【题型】证明题　【知识点】解析几何　【难度】medium
已知椭圆$E$:$\dfrac{x^2}{a^2} + \dfrac{y^2}{b^2} = 1(a > b > 0)$的离心率为$\dfrac{1}{2}$，且过点$(2,0)$。直线$x - my + 1 = 0(m \neq 0)$交$E$于$A$，$B$两点。点$A$关于原点的对称点为$C$，直线$BC$的斜率为$k$。

(1) 求$E$的方程；\\
(2) 证明：$\dfrac{k}{m}$为定值；\\
(3) 若$E$上存在定点$P$，使得$\overrightarrow{AP}$，$\overrightarrow{PB}$在$\overrightarrow{AB}$上的投影向量相等，且$\triangle PAB$的重心在$y$轴上，求直线$AB$的方程。
【解答】
【答案】(1) $\boldsymbol{\dfrac{x^2}{4} + \dfrac{y^2}{3} = 1}$；\\
(2) 证明见解析；\\
(3) $\boldsymbol{3x \pm \sqrt{3}y + 3 = 0}$

【解析】
(1) 由已知，得
\[
\begin{cases}
\dfrac{c}{a} = \dfrac{1}{2} \\
a = 2 \\
b^2 = a^2 - c^2
\end{cases}
\]
解得$\begin{cases} a = 2 \\ b = \sqrt{3} \end{cases}$，则椭圆$E$的方程为$\dfrac{x^2}{4} + \dfrac{y^2}{3} = 1$；

(2) 依题意，可设点$A(x_1,y_1)$，$B(x_2,y_2)$，且$x_1 \neq x_2$，\\

点$A$关于原点的对称点为$C(-x_1,-y_1)$，\\
点$A$，$B$在$E$上，
\[
\begin{cases}
\dfrac{x_1^2}{4} + \dfrac{y_1^2}{3} = 1 \\
\dfrac{x_2^2}{4} + \dfrac{y_2^2}{3} = 1
\end{cases}
\]
作差得$\dfrac{y_2^2 - y_1^2}{x_2^2 - x_1^2} = -\dfrac{3}{4}$，\\
$\because$直线$AB$:$x - my + 1 = 0(m \neq 0)$的斜率为$\dfrac{1}{m}$，直线$BC$的斜率为$k$，\\
$\therefore \dfrac{k}{m} = \dfrac{y_2 - y_1}{x_2 - x_1} \cdot \dfrac{y_2 + y_1}{x_2 + x_1} = \dfrac{y_2^2 - y_1^2}{x_2^2 - x_1^2} = -\dfrac{3}{4}$，即$\dfrac{k}{m}$为定值$-\dfrac{3}{4}$；

(3) 设弦$AB$的中点$D(x_D,y_D)$，点$P(x_P,y_P)$，$\triangle PAB$重心$G(x_G,y_G)$，\\
由

\[
\begin{cases}
\dfrac{x^2}{4} + \dfrac{y^2}{3} = 1 \\
x - my + 1 = 0
\end{cases}
\]
得$(3m^2 + 4)y^2 - 6my - 9 = 0$，\\
$\therefore \Delta = 36m^2 + 36(3m^2 + 4) = 144(m^2 + 1) > 0$，且$y_1 + y_2 = \dfrac{6m}{3m^2 + 4}$，\\
$\because \triangle PAB$的重心$G$在$y$轴上，$\therefore \dfrac{x_1 + x_2 + x_P}{3} = 0$，\\
$\therefore x_P = -x_1 - x_2 = -my_1 + 1 - my_2 + 1 = 2 - m(y_1 + y_2) = 2 - \dfrac{6m^2}{3m^2 + 4} = \dfrac{8}{3m^2 + 4}$，\\
则$x_D = \dfrac{x_1 + x_2}{2} = \dfrac{\dfrac{8}{3m^2 + 4}}{2} = -\dfrac{4}{3m^2 + 4}$，$y_D = \dfrac{\frac{6m}{3 } - y_2^2}{2} = \dfrac{3m^2 + 4}{2} = \dfrac{3m}{3m^2 + 4}$，\\
$\overrightarrow{AP}$，$\overrightarrow{PB}$在$\overrightarrow{AB}$上的投影向量相等，则$|PA| = |PB|$，且$PD \perp AB$，\\
则直线$PD$的方程为$y - y_D = -m(x - x_D)$，\\
$\therefore y_P = y_D - m(x_P - x_D) = \dfrac{3m}{3m^2 + 4} - m\left(\dfrac{8}{3m^2 + 4} + \dfrac{4}{3m^2 + 4}\right) = -\dfrac{9m}{3m^2 + 4}$，得$P\left(\dfrac{8}{3m^2 + 4}, -\dfrac{9m}{3m^2 + 4}\right)$，又点$P$在$E$上，\\
$\therefore \dfrac{\left(\dfrac{8}{3m^2 + 4}\right)^2}{4} + \dfrac{\left(-\dfrac{9m}{3m^2 + 4}\right)^2}{3} = 1$，即$m^2(3m^2 - 1) = 0$，\\
又$m \neq 0 \Rightarrow m = \pm \dfrac{\sqrt{3}}{3}$，则直线$AB$的方程为$3x \pm \sqrt{3}y + 3 = 0$。
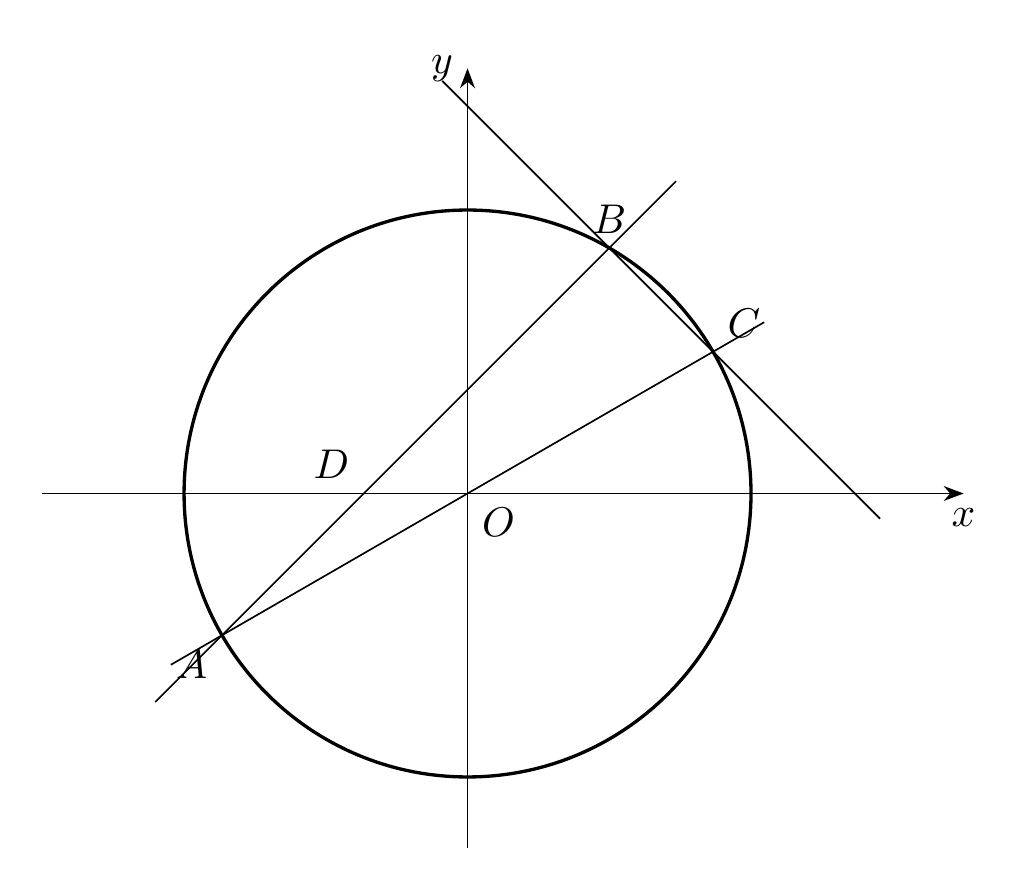
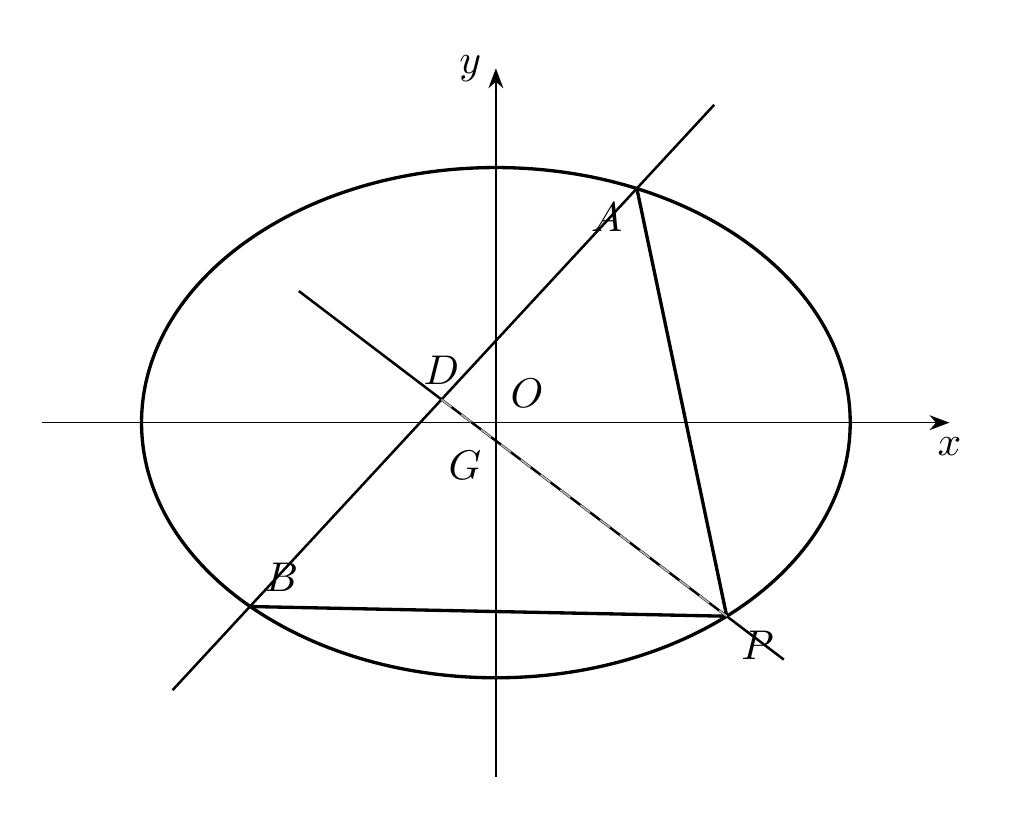